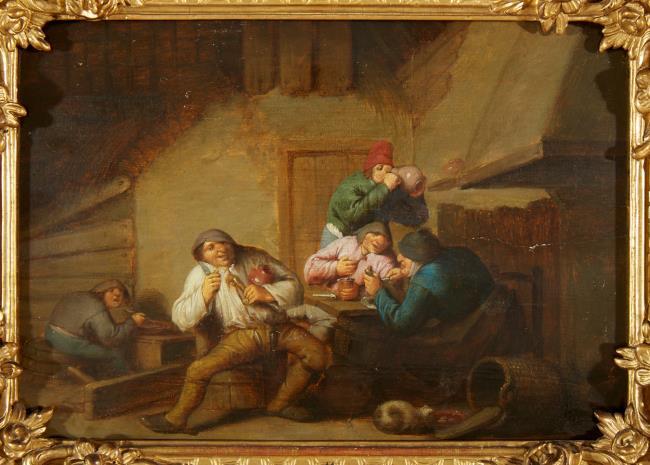
Title: Drinkende, etende en rokende boeren in een interieur; allegorie op de Smaak
Artist: manner of/after Adriaen van Ostade Bron: Ellis Dullaart (2015-09) copy after no longer known example, reported in the collection of Archduke Leopold Wilhelm, 1659
Earliest date: 1640
Latest date: 1650
Genre: painting
Keywords: genre, allegory, taste (sense), company of peasants, smoking (activity), drinking, eating, pipe, cat (domestic), mantelpiece